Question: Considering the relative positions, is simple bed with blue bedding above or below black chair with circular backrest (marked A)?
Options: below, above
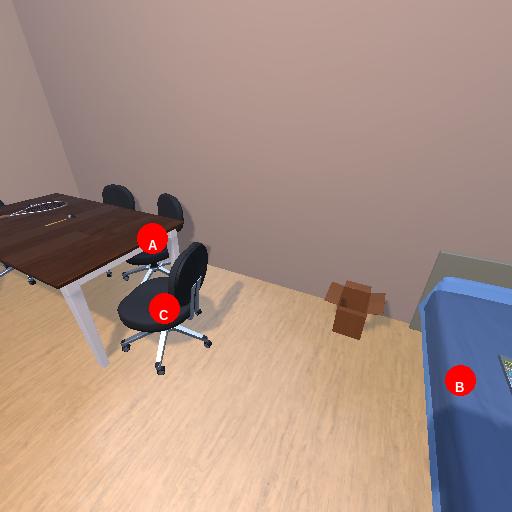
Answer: below